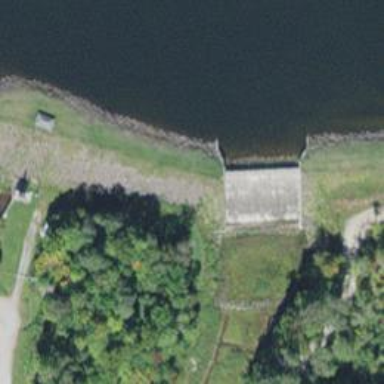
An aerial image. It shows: Dam across waterway.